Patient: sex M, age 42
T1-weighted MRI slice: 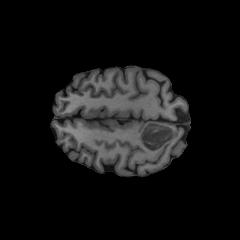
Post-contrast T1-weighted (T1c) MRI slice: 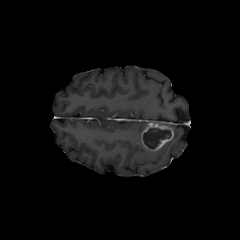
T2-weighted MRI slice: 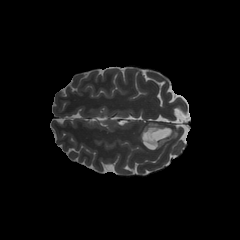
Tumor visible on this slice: yes
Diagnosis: Glioblastoma, IDH-wildtype
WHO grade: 4